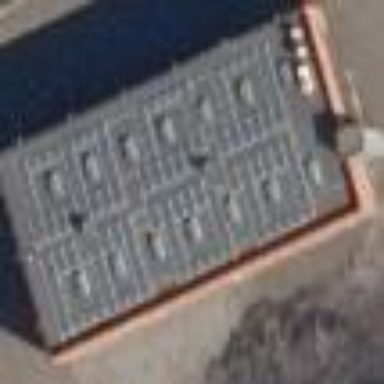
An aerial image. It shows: Industrial building with electricity generator.